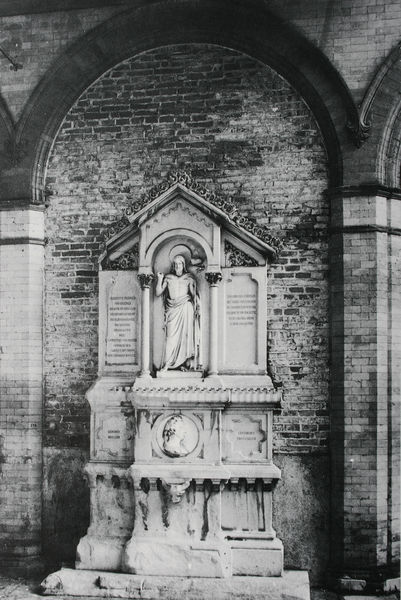
Titel: Friedrich von Gärtners Grab
Standort: München
Institution: Südfriedhof
Schlagwörter: dunkel, mann, schatten, weiß, frau, grau, hell, kleid, licht, marmor, pfeiler, profil, schwarz, säule, säulen, dach, profile, wand, architektur, johannes, sockel, stein, tod, bildnis, innenraum, portrait, porträt, kirche, figur, drei, gotik, kreis, tondo, skulptur, statue, relief, schrift, bogen, giebel, mauer, ziegel, backstein, rundbogen, inschrift, stufe, stufen, plastik, podest, steinmetz, foto, nische, arkade, medaillon, münchen, torbogen, denkmal, druck, friedhof, altar, photo, ziegelsteine, ziegelwand, heiligenschein, gesims, mauerwand, nimbus, christus, grab, jesus, romanik, segen, kapelle, heiliger, tempel, maria, globus, erinnerung, verzeirung, sakral, fot, grabmal, erlöser, tryptichon, gedenkstein, backsteine, ziegelstein, grabmahl, sarkophag, tafeln, grabstein, seitenaltar, verwittert, bachstein, verwitterung, liebe frau röver, entschul, stufenpfeiler, zoegeö